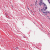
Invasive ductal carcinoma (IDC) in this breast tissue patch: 0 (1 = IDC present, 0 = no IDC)